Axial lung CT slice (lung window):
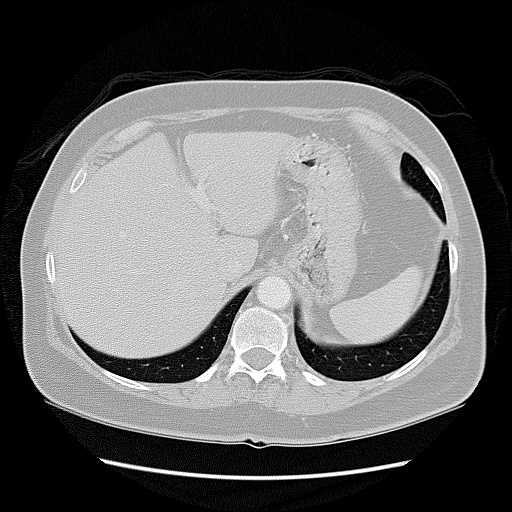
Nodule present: no